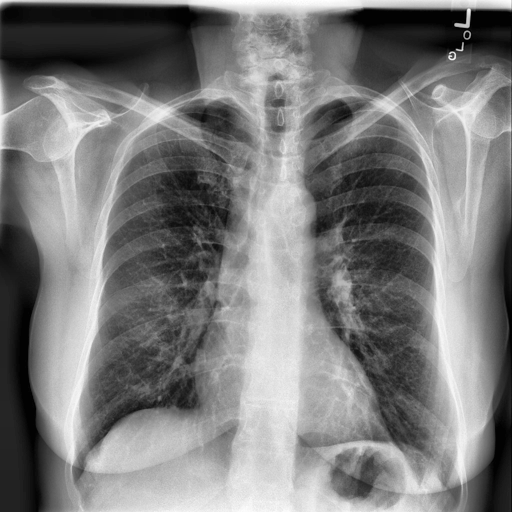
Finding: NORMAL